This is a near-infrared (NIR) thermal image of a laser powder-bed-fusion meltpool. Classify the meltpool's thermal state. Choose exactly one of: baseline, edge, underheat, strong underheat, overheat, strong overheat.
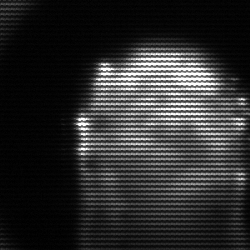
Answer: baseline